Question: I would like to get the following data out of a table like this:

Select all rows where 'User = "Ashley" or User = "Barney"' and 'SomeID' is equal on both rows. I basically need to get all customers where Ashley Barney are listed as salesmen but not only Ashley or only Barney. Both of them.
'SomeID' The only input I have available is "Ashley" and "Barney".
Is there a way to solve this in (Microsoft) SQL? I have tried working with 'GROUP BY' but it does not really help me.
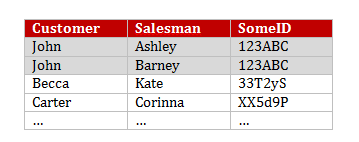
Answer: I would do it in this way:
'''
SELECT *
FROM MyTable
WHERE SomeID IN (
SELECT SomeID
FROM MyTable
WHERE Salesman IN ('Ashley','Barney')
GROUP BY SomeID
HAVING count(distinct Salesman) = 2
)
'''
Here a <URL>.